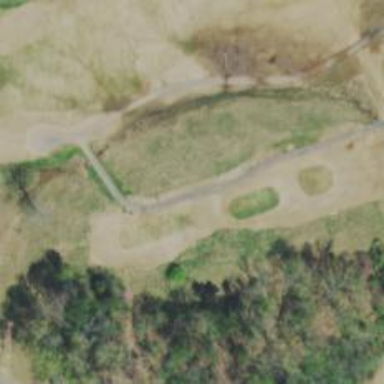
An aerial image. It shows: Path used for both walking and golf.